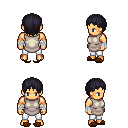
a pixel art fantasy rpg character, male body template, human, tanned skin, white tunic, white pants, raven plain hairstyle, white cloth bandages, brown slippers, four views (front, back, left, right), 2x2 character sprite sheet, small pixel art, hard edges, no anti-aliasing